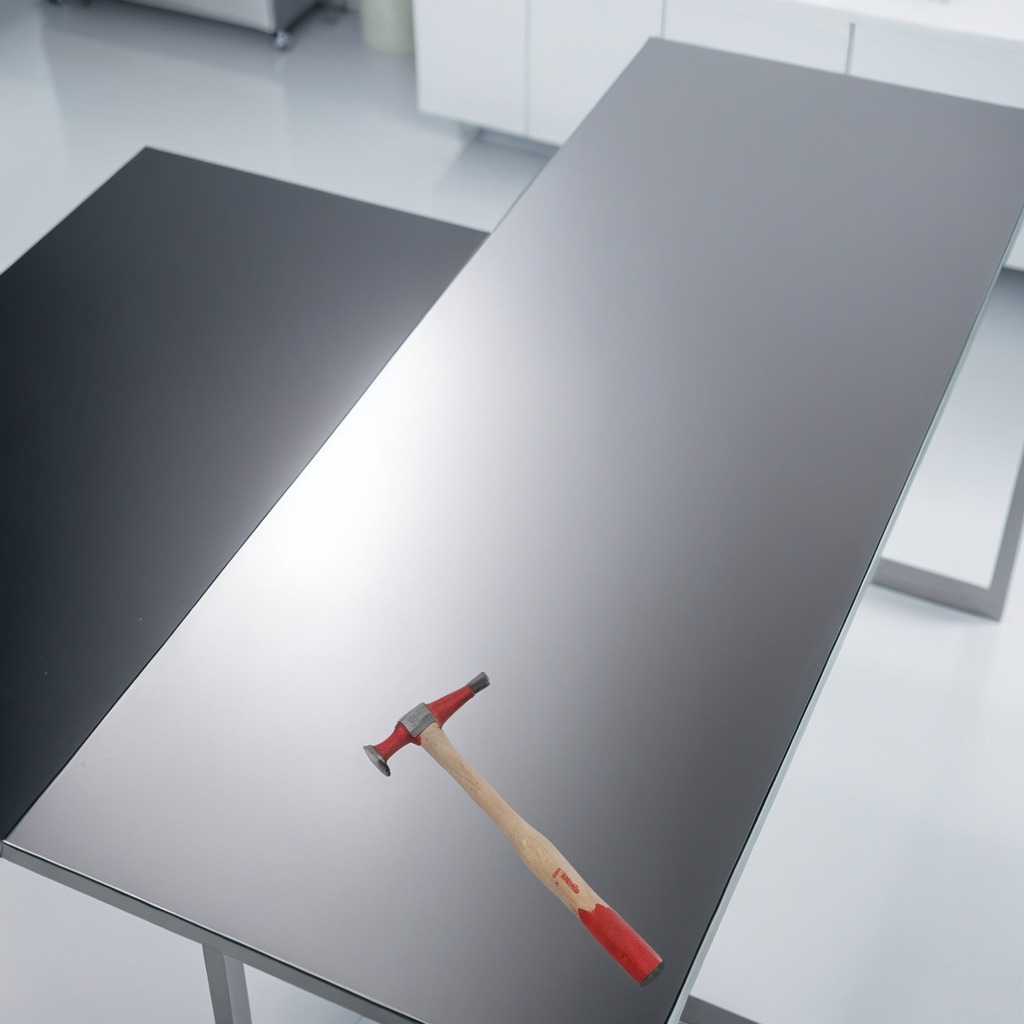
A hammer is lying on a stainless steel table in a high-end prototyping lab.